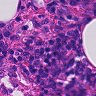
Metastatic tissue present: no